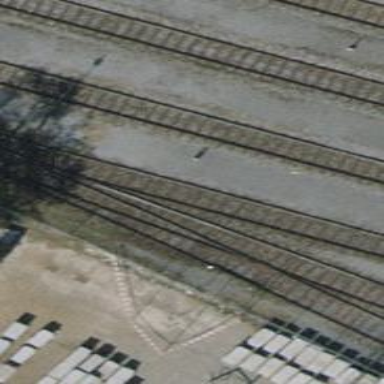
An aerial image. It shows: Railway yard with one track in service.